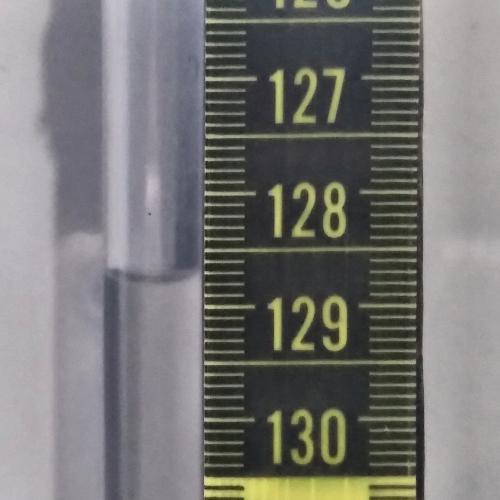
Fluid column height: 128.7 cm